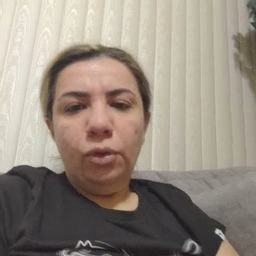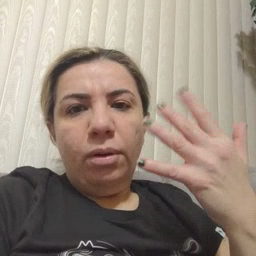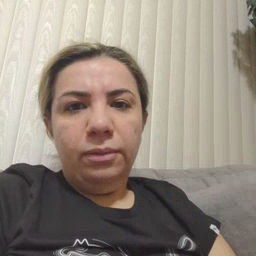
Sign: wait